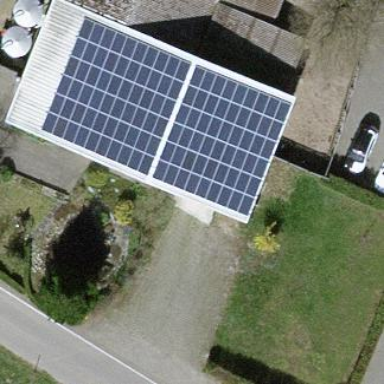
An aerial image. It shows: Solar photovoltaic panel generator.